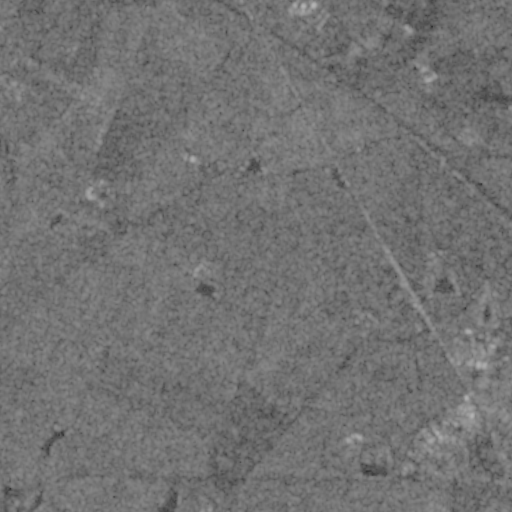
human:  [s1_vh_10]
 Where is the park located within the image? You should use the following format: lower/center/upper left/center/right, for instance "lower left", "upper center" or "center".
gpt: The park is located in the lower right of the image.
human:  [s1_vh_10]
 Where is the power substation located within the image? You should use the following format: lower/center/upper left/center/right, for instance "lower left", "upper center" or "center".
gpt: The power substation is located in the center right of the image.
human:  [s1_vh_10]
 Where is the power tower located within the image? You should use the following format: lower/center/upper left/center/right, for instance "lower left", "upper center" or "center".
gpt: The power tower is located in the center right of the image.
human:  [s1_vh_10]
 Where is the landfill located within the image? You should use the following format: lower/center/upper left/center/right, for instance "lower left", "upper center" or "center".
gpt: There is no landfill in the image.

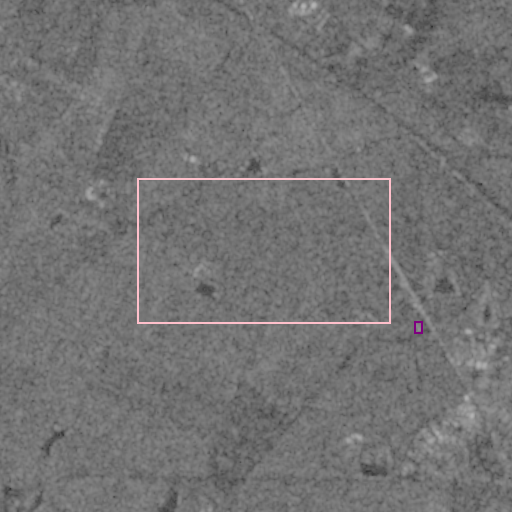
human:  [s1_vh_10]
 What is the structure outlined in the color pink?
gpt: The structure outlined in pink is a crop field.
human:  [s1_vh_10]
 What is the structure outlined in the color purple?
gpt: The structure outlined in purple is a power substation.
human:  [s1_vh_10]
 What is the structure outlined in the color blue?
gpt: There is no blue outline.